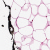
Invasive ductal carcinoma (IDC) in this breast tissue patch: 0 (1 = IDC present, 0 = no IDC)